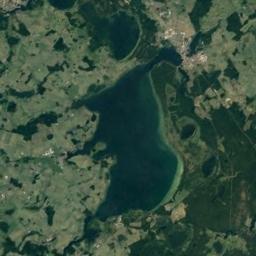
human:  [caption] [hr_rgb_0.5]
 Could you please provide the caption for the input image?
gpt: There are many trees around the lake .

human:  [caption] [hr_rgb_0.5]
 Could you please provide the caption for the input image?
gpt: A blue lake surrounded by forest .

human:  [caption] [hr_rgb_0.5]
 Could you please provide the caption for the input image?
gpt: There are green Spaces in the lake .

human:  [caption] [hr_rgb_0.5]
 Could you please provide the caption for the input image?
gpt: Several lakes of different sizes lie on a flat ground covered with some vegetation and the water is deep green .

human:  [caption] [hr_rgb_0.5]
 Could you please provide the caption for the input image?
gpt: There are green forests and meadows around the lakes .